Field crop: tomato
Growth stage: 1
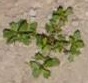
Species: portulaca